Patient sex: F
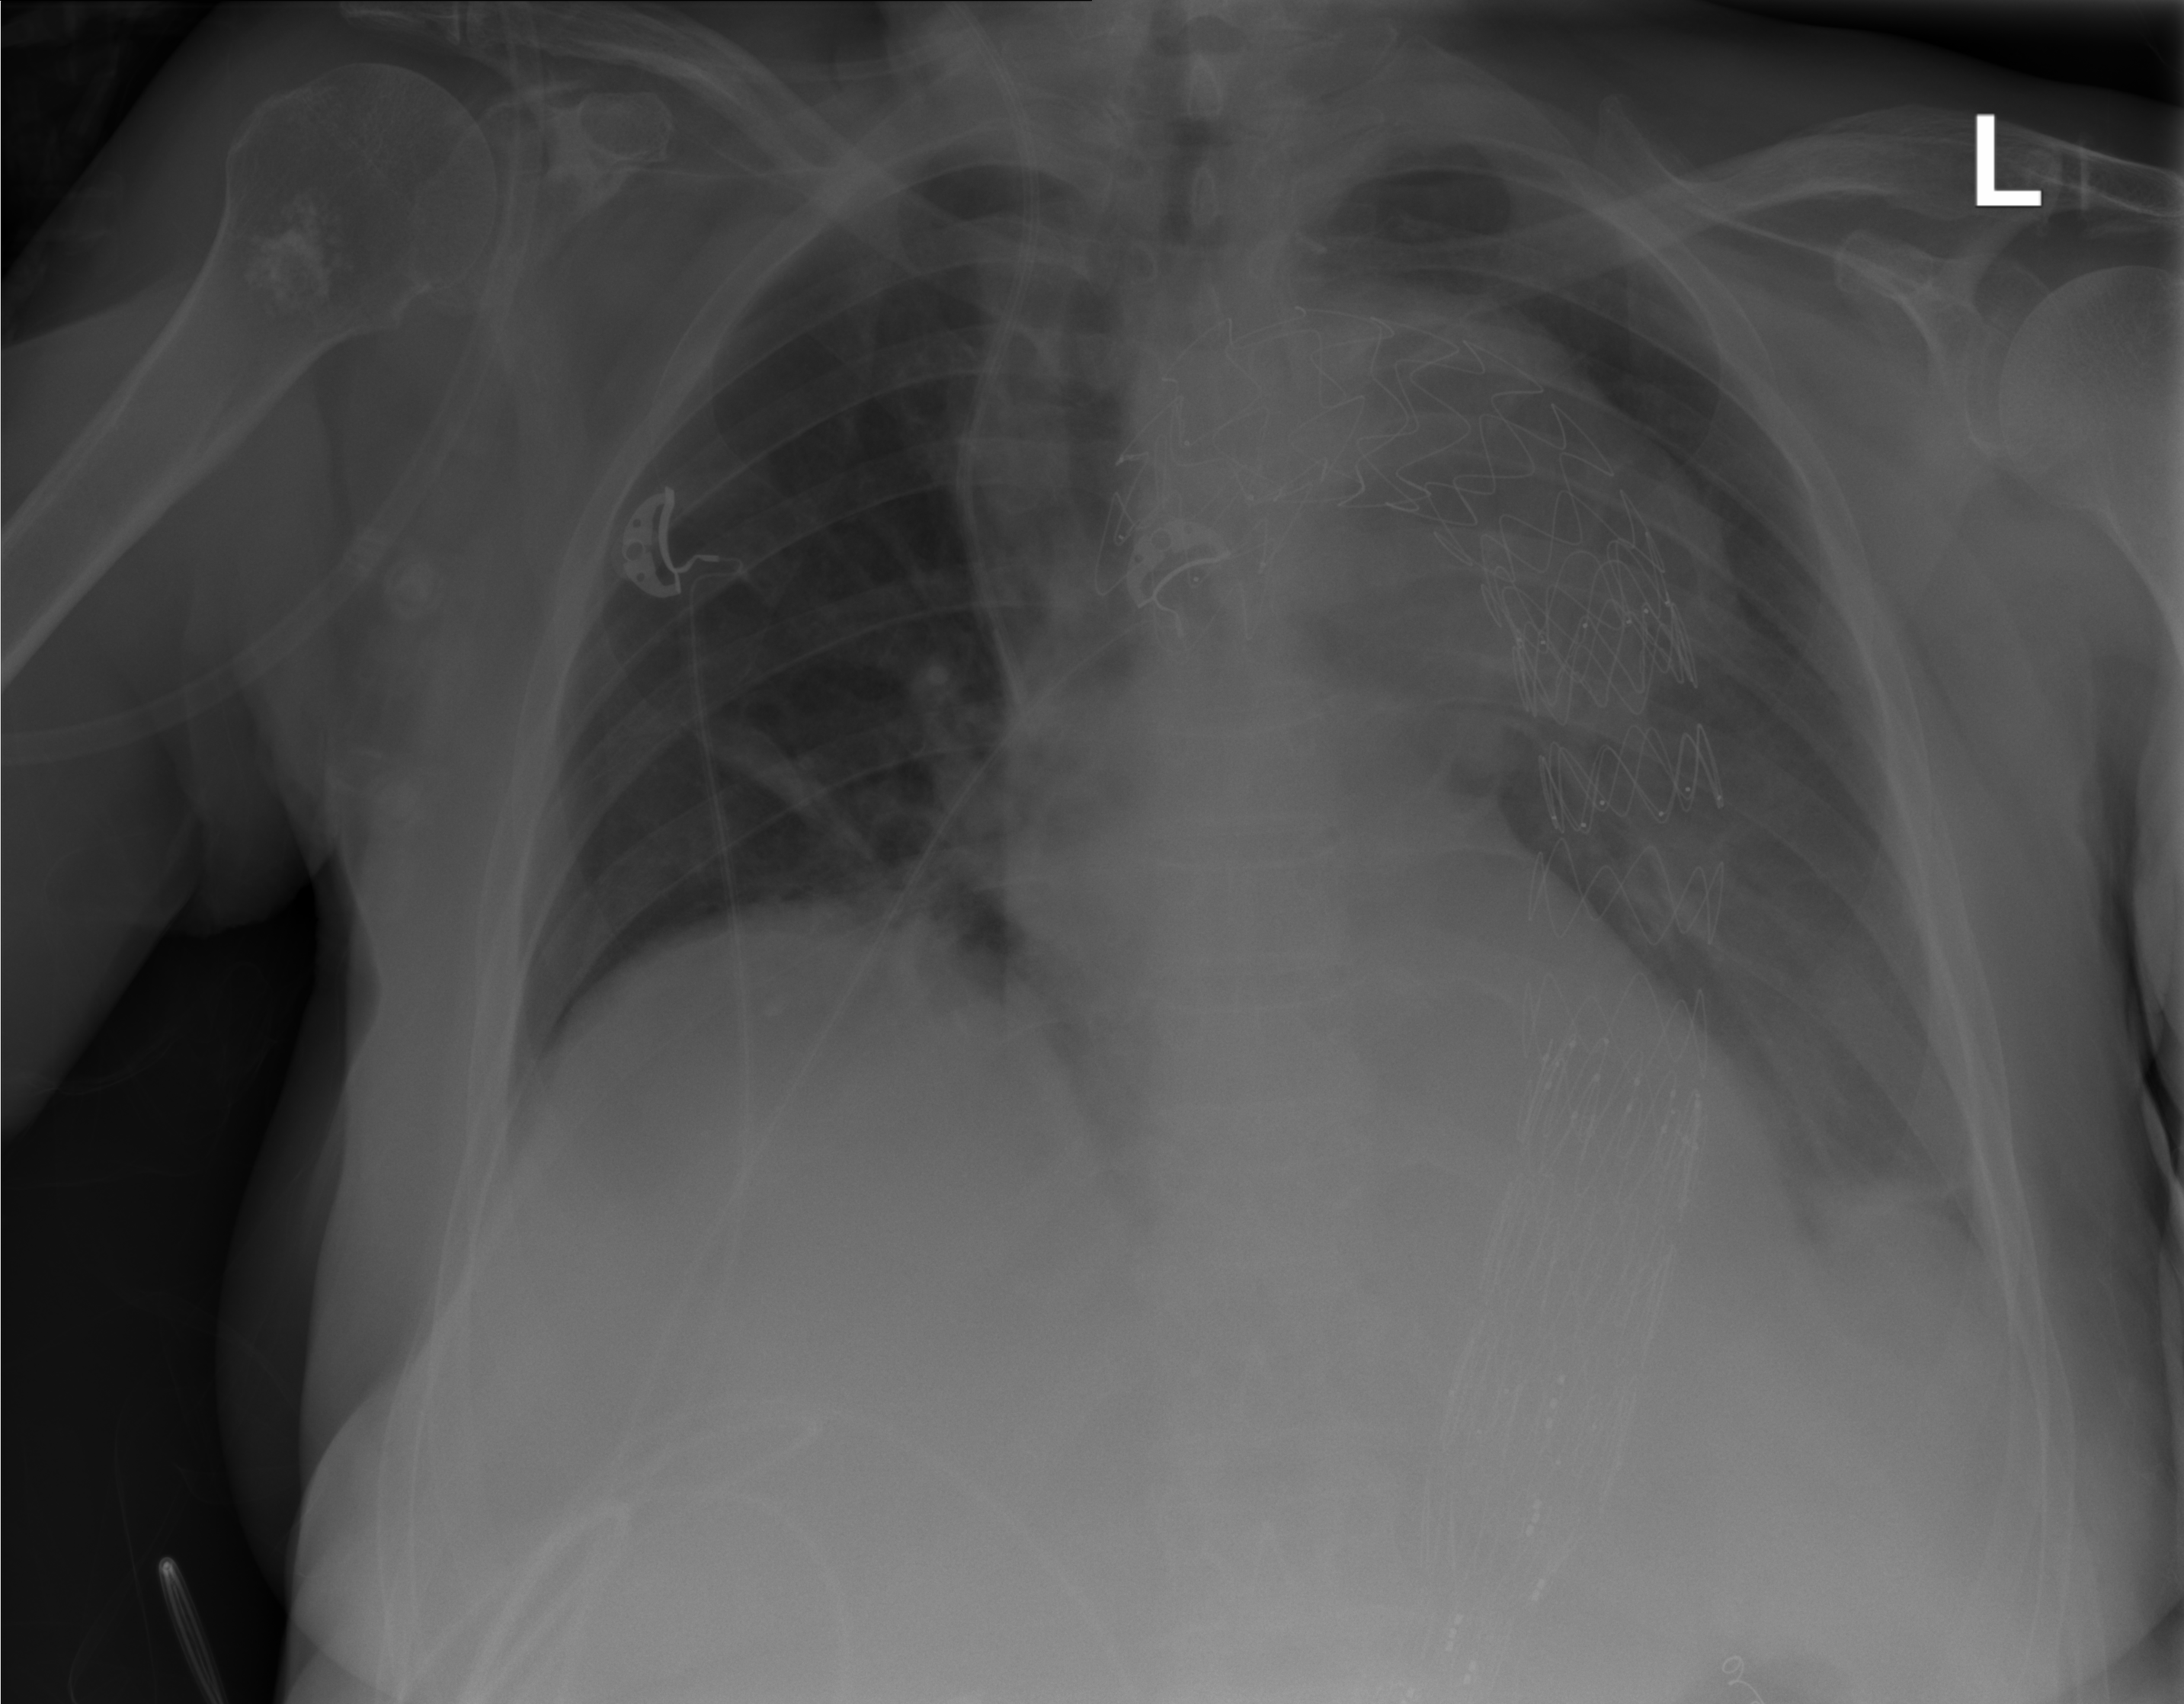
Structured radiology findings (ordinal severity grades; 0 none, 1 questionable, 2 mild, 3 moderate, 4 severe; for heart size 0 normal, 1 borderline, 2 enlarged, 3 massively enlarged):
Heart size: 1
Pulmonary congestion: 0
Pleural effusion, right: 0
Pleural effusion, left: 2
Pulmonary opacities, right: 0
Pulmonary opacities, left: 0
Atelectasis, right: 2
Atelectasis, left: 2